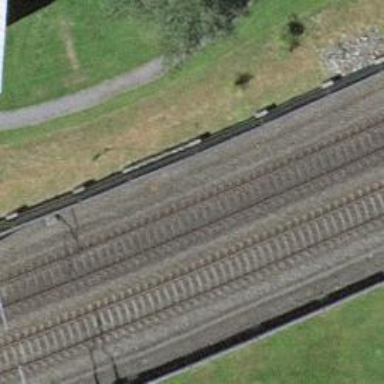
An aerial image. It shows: Single railway track with electrified contact line.